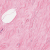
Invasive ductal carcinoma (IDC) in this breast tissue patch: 0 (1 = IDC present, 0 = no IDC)